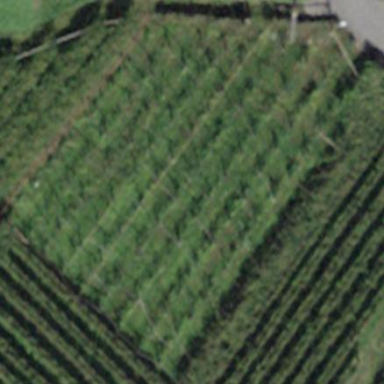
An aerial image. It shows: Vineyard with grape crops.